Question: I have the following HTML in bootstrap 3 that gives the following display:

The HTML it as follows.
In one row i have only one field, while on others I have 3. Is it possible with bootstrap to make all rows position "first" label on the same position? In this case, "Project Name", "Location", and "Project Value" will be aligned same position.
Thanks
'''
<div class="container">
<div class="row" id="mainForm">
<form class="form-horizontal">
<div class="row">
<div class="form-group col-xs-12 col-sm-6">
<label for="txtProjectName" class="control-label col-sm-4 col-xs-3">Project Name</label>
<div class="col-sm-8 col-xs-9">
<input type="text" class="form-control" id="txtProjectName" placeholder="Name of Project">
</div>
</div>
</div>
<div class="row">
<div class="form-group col-xs-12 col-sm-6">
<label for="txtLocation" class="control-label col-sm-4 col-xs-3">Location</label>
<div class="col-sm-8 col-xs-9">
<input type="text" class="form-control" id="txtLocation" placeholder="Location">
</div>
</div>
</div>
<div class="row">
<div class="form-group col-xs-12 col-sm-4">
<label for="txtProjectValue" class="control-label col-sm-4 col-xs-3">Project Value</label>
<div class="col-sm-8 col-xs-9">
<input type="text" class="form-control" id="txtprojectValueUsd" placeholder="Project Value (US $)">
</div>
</div>
<div class="form-group col-xs-12 col-sm-4">
<label for="txtCCCValue" class="control-label col-sm-4 col-xs-3">CCC Value</label>
<div class="col-sm-8 col-xs-9">
<input type="text" class="form-control" id="txtCCCValue" placeholder="CCC Value (US $)">
</div>
</div>
<div class="form-group col-xs-12 col-sm-4">
<label for="txtProjectValueLocal" class="control-label col-sm-4 col-xs-3">Project Value Local</label>
<div class="col-sm-8 col-xs-9">
<input type="text" class="form-control" id="txtProjectValueLocal" placeholder="Project Value Local Currency">
</div>
</div>
</div>
<div class="form-group">
<div class="col-xs-offset-2 col-xs-10">
<button type="submit" class="btn btn-primary">Login</button>
</div>
</div>
</form>
</div>
<div class="row top-buffer">
</div>
</div>
'''
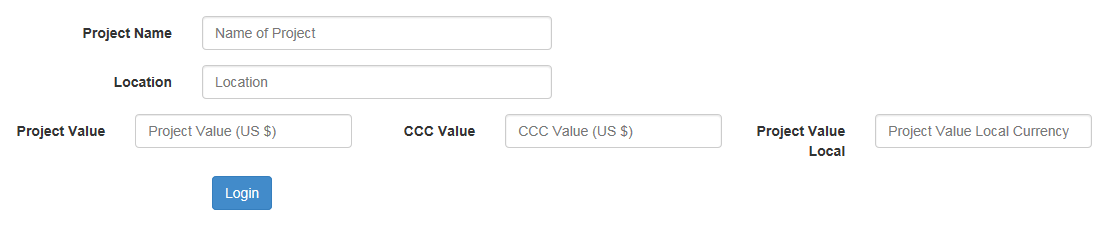
Answer: In the first two 'div.row' you the '.form-group' with '.col-sm-6'. If you change it to '.col-sm-4' you will get the alignment you want.
E.g.:
'''
<div class="col-xs-12 col-sm-4">
<div class="form-group">
<label for="txtProjectName" class="control-label col-sm-4 col-xs-3">Project Name</label>
<div class="col-sm-8 col-xs-9">
<input type="text" class="form-control" id="txtProjectName" placeholder="Name of Project">
</div>
</div>
</div>
'''
Here is a working demo <URL>.
:
If you want the first two rows to be full width you need to change the '.col-sm-4' to '.col-sm-12' and the inner elements to have the '.col-sm-1' and '.col-sm-11' class.
Also, you should nt use the '.form-group' class in the same 'div' with the '.col-sm-*' classes because is messes with the grid's paddings.
Here is a fixed example of your code, with also some other changes in the last row to make the form perfectly aligned <URL>